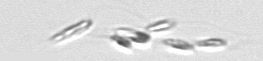
Label: Dinobryon